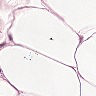
Metastatic tissue present: no